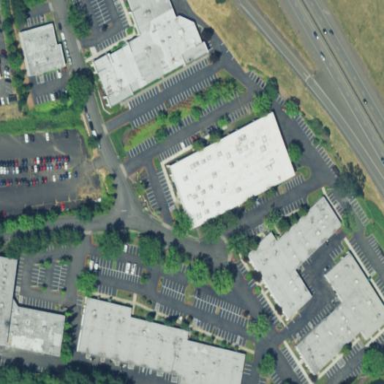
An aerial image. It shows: Commercial area.